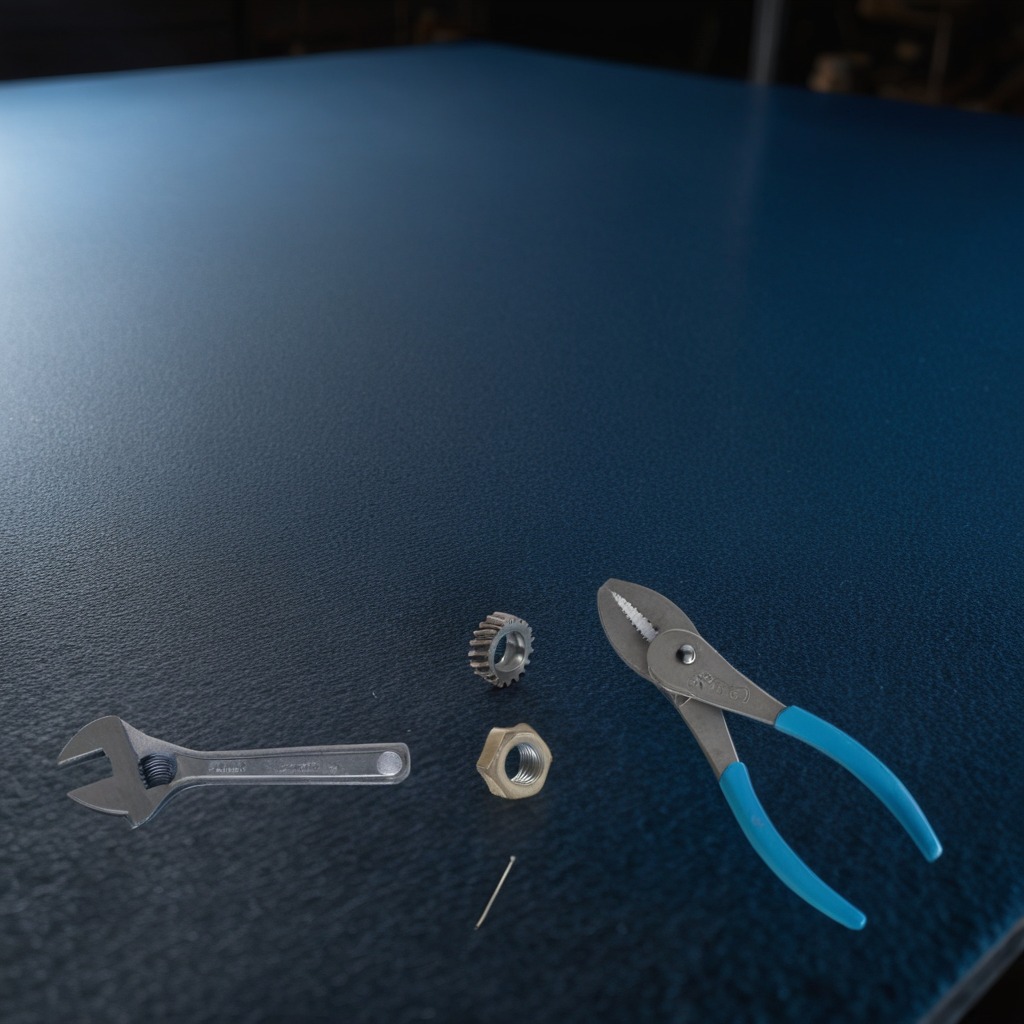
A steel gear with teeth, an iron nail, a pair of pliers, a metal nut, and a wrench are lying on the granite tabletop.